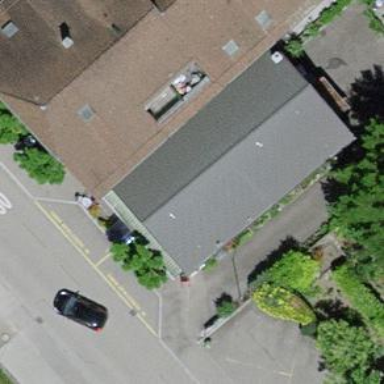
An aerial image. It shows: Café.